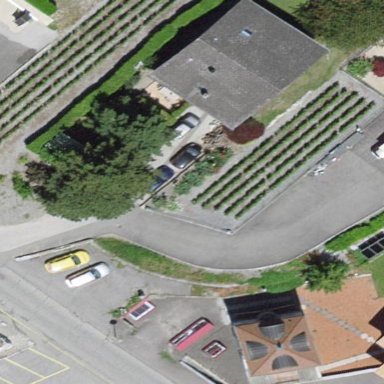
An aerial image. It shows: Vineyard growing grapes.